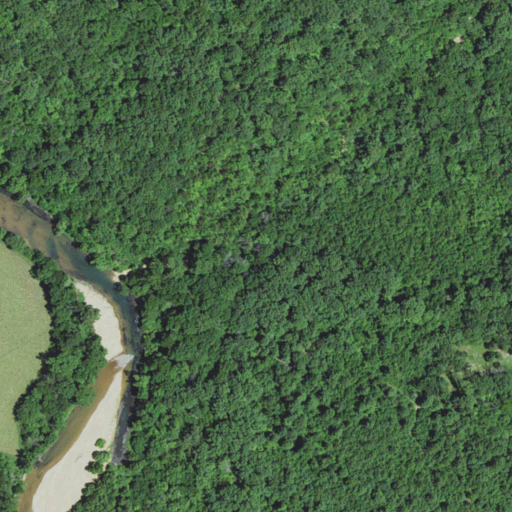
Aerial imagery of valley in Missouri named Pine Hollow containing deciduous forest, woody wetlands, pasture, barren land, and open water